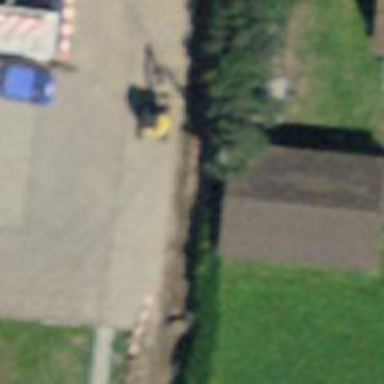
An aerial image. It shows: Charging station.